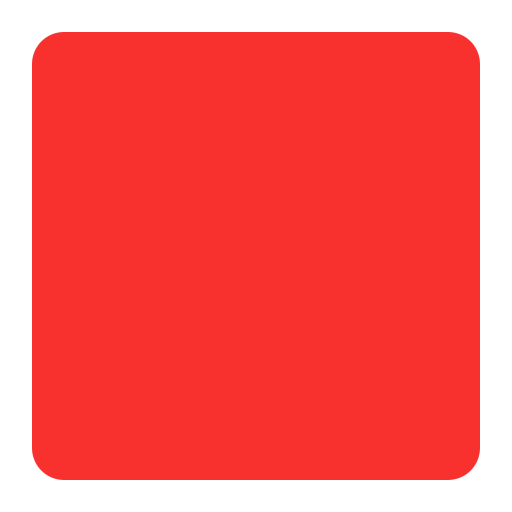
red square flat